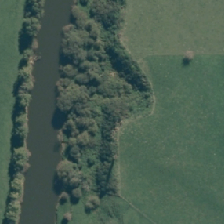
Land cover: deciduous_hardwood